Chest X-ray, PA view. Patient: 48 years old, sex F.
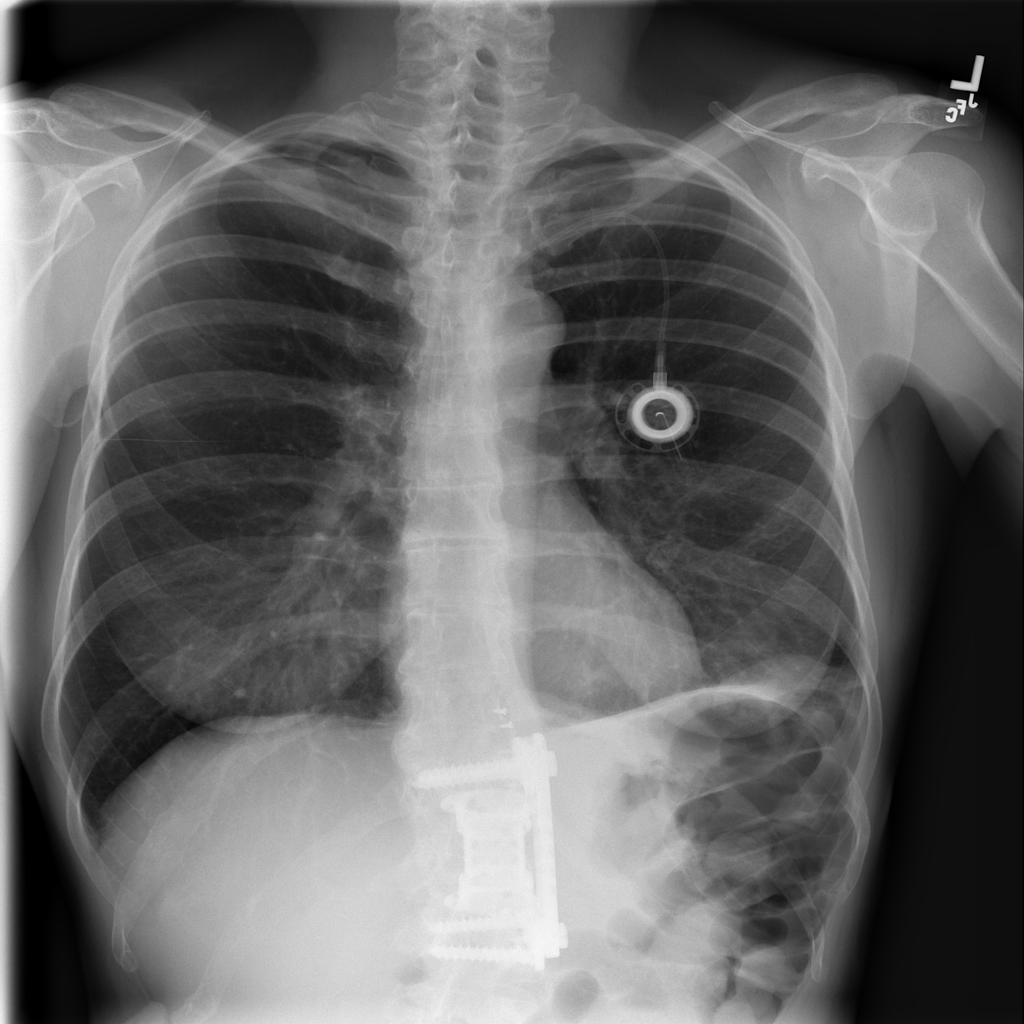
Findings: No Finding